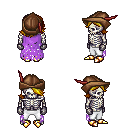
a pixel art fantasy rpg character, male body template, skeleton, maroon tattered cape, white pants, blonde swoop hairstyle, leather cap, metal gloves, gold boots, four views (front, back, left, right), 2x2 character sprite sheet, small pixel art, hard edges, no anti-aliasing